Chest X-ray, PA view. Patient: 21 years old, sex F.
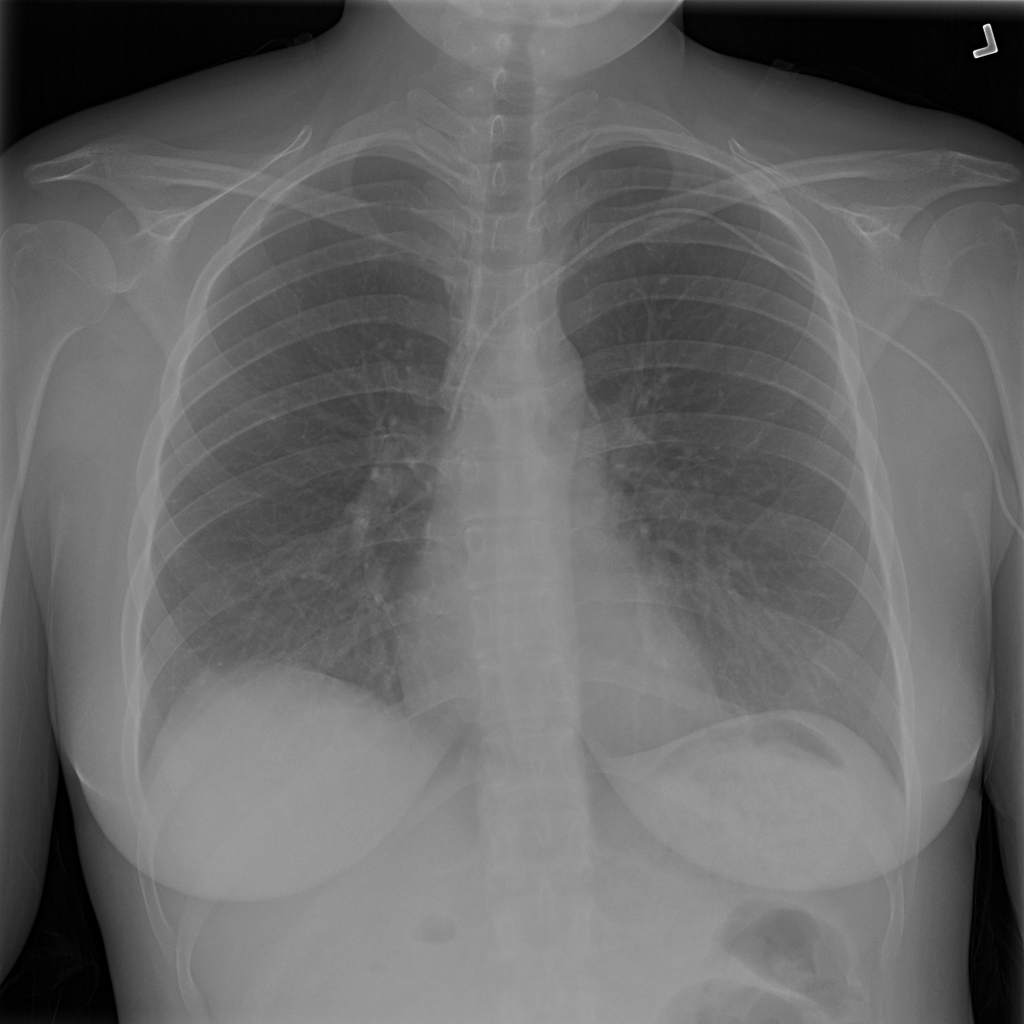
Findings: Atelectasis, Infiltration